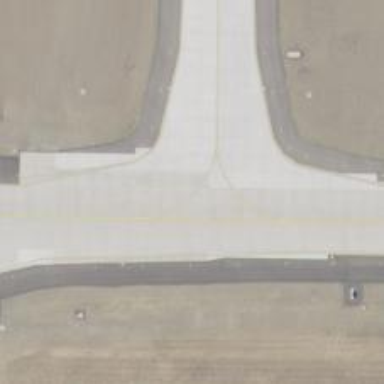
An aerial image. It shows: View of taxiway at the airport.